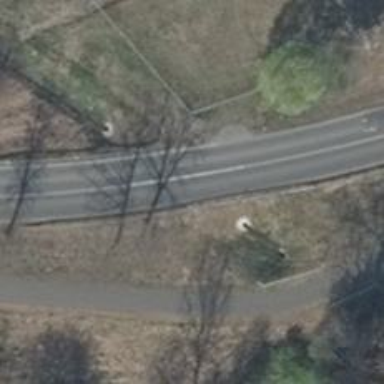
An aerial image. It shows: Asphalt road classified as tertiary.